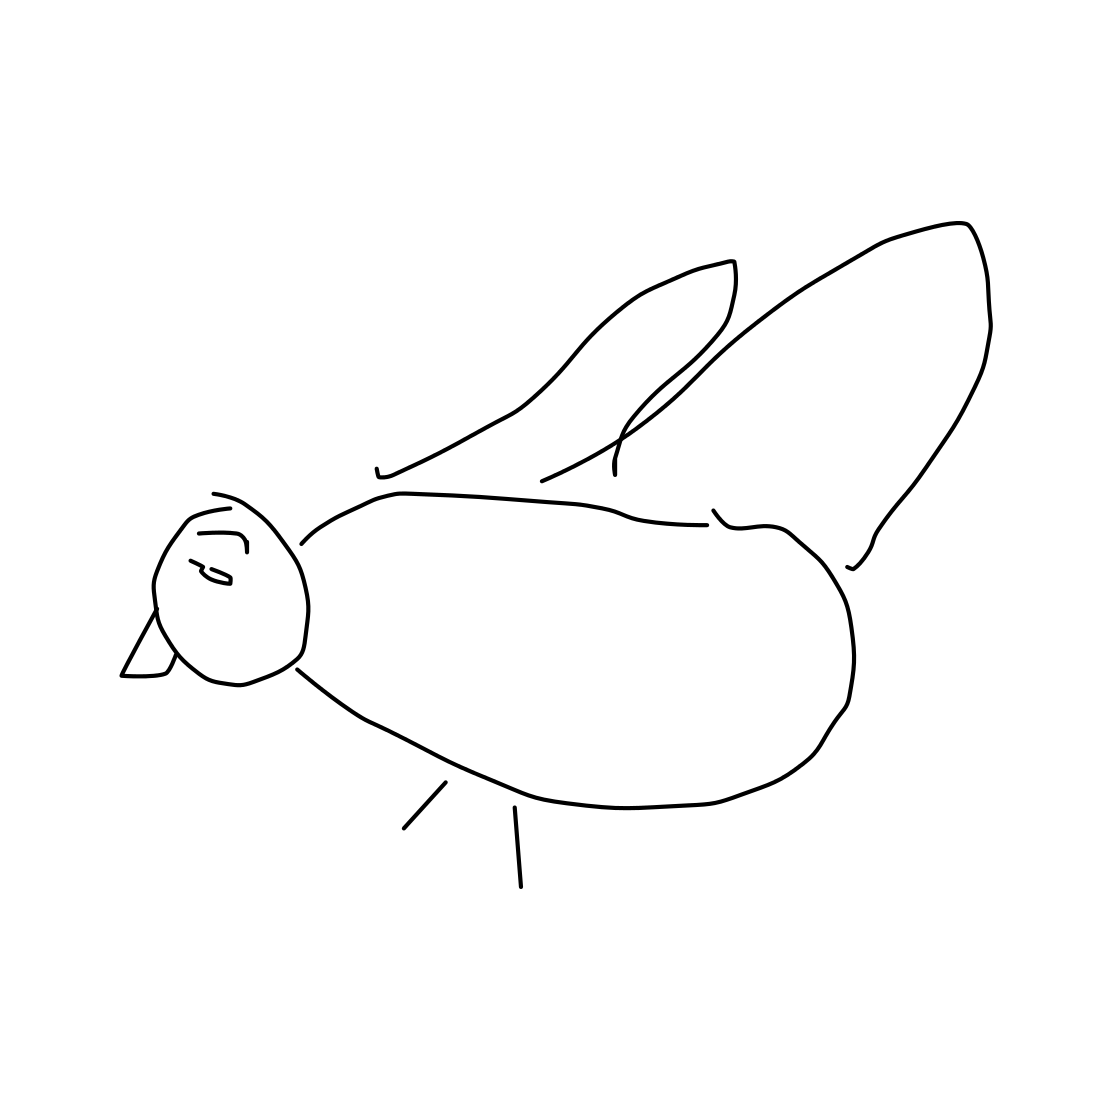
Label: flying bird